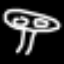
Label: mushroom